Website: bh-photo
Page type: payment
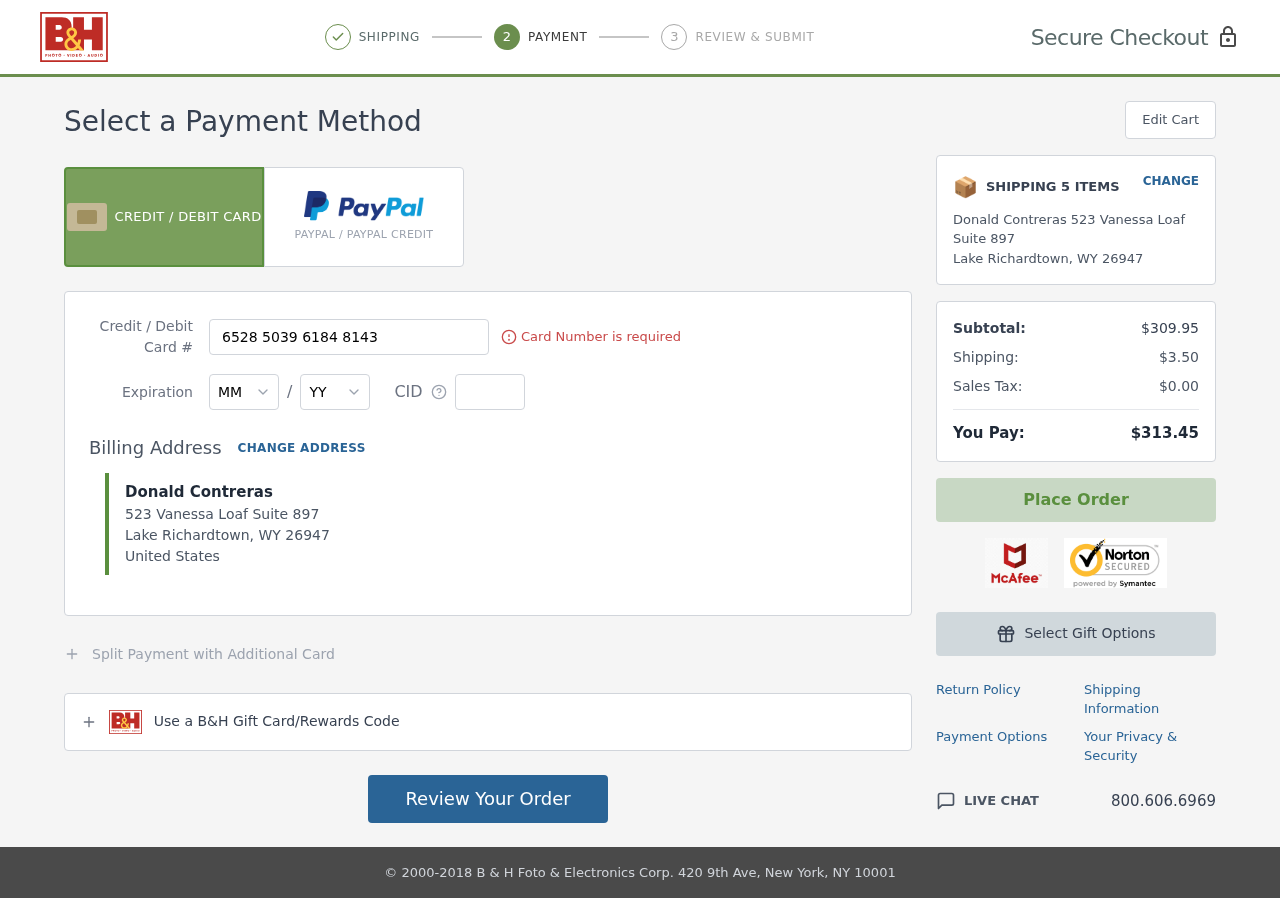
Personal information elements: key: PII_CARD_CVV
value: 307
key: PII_CARD_EXPIRY_MONTH
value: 10
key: PII_CARD_EXPIRY_YEAR
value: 27
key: PII_CARD_NUMBER
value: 6528 5039 6184 8143
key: PII_CITY
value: Lake Richardtown
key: PII_COUNTRY
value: United States
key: PII_FULLNAME
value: Donald Contreras
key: PII_POSTCODE
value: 26947
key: PII_STATE_ABBR
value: WY
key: PII_STREET
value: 523 Vanessa Loaf Suite 897
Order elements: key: ORDER_NUM_ITEMS
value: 5
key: ORDER_SUBTOTAL
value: $309.95
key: ORDER_SHIPPING_COST
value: $3.50
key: ORDER_TAX
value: $0.00
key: ORDER_TOTAL
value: $313.45